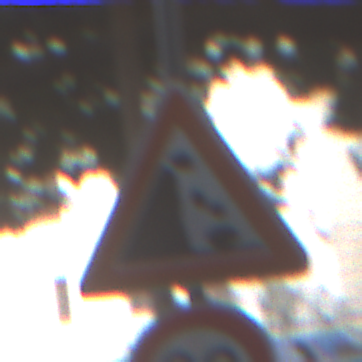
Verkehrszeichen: SteinschlagLinks
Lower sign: Geschwindigkeit30
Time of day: MorningAfternoon
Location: Outdoor (Suburban)
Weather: PartlyCloudy
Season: NotSpecified
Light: Natural